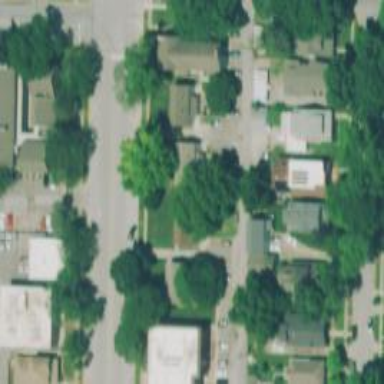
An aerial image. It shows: Alleyway designated as service road.